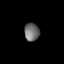
Tissue: lung
Cell type: Endothelial cells
Senescence score: 0.5579
Nuclear area (px): 264
Mean DAPI intensity: 108.992